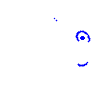
Particle: proton